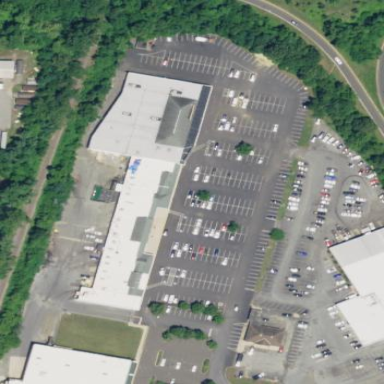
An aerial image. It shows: Retail area.